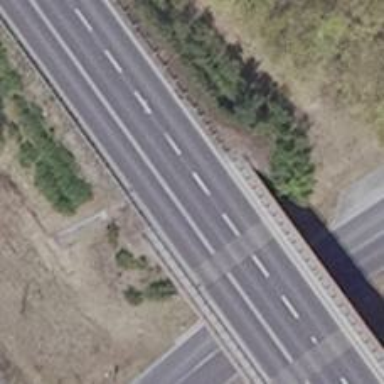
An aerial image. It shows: Motor road bridge with asphalt surface. The bridge is part of trunk highway.